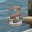
Label: 3